Field crop: tomato
Growth stage: 1
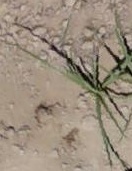
Species: cyperus